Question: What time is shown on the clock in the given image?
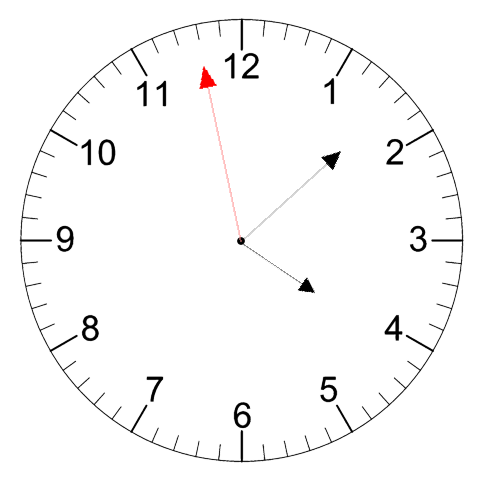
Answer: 04:07:58